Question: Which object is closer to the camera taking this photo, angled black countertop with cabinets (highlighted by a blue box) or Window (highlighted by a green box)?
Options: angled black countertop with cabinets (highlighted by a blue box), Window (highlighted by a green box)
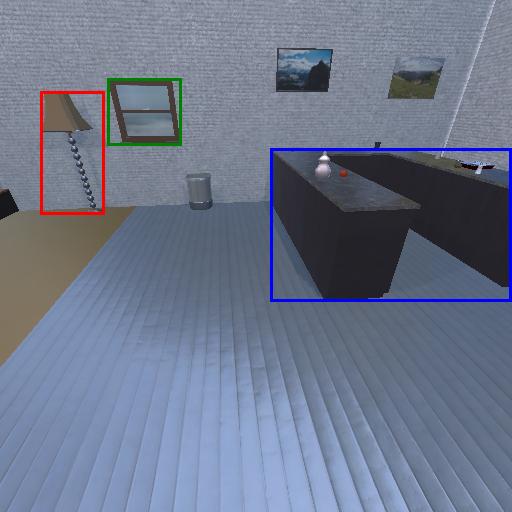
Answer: angled black countertop with cabinets (highlighted by a blue box)